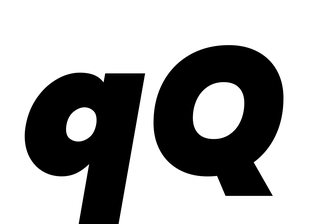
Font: Poppins-BlackItalic